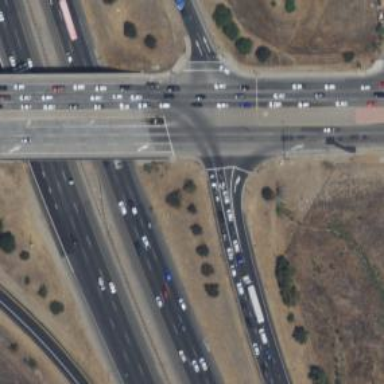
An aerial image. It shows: Primary highway.